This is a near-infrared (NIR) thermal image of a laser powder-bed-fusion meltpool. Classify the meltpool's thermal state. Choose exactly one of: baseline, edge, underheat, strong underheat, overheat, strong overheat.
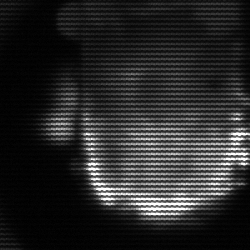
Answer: baseline